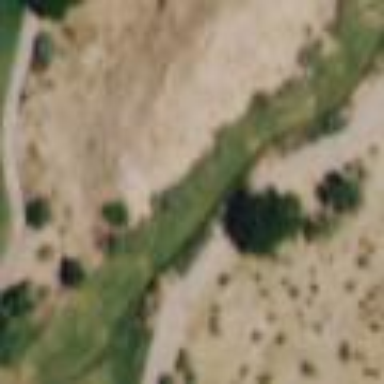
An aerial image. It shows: Grassy area designated as golf tee.